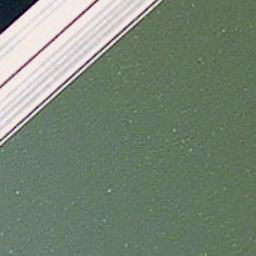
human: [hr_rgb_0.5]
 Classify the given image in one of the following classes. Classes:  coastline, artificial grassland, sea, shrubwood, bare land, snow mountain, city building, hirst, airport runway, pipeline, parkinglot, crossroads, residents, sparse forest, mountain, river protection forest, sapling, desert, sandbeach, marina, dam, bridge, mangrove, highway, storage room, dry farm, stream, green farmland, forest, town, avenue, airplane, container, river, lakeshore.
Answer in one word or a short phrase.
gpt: bridge